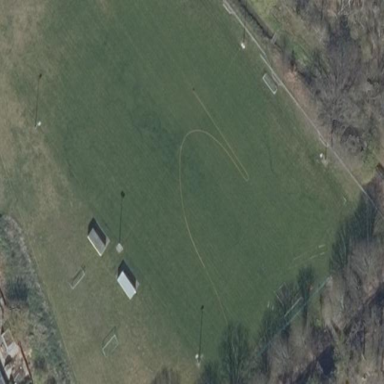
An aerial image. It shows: Recreation ground.